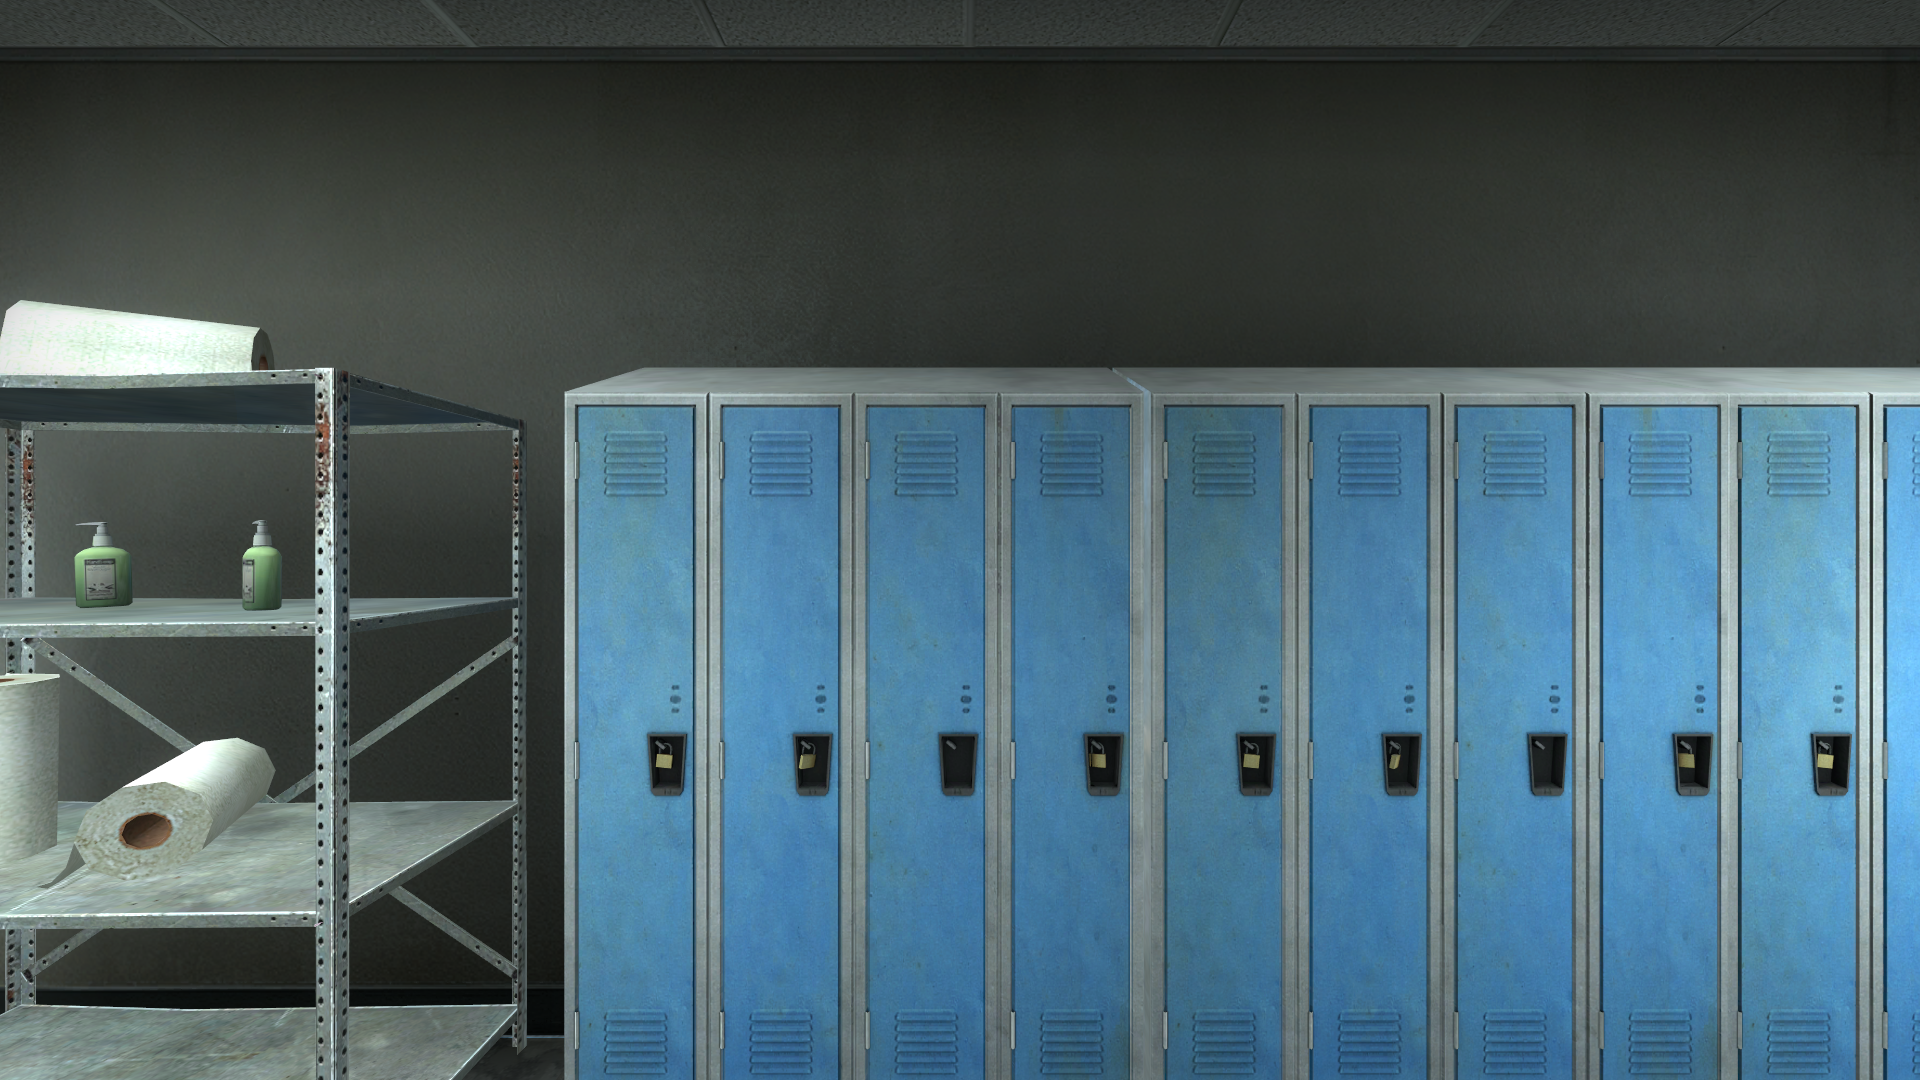
Map: de_train